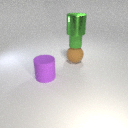
large brown rubber sphere to the right of large purple rubber cylinder